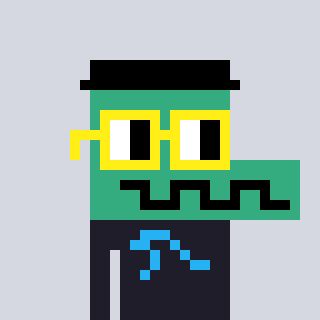
a pixel art character with square yellow glasses, a crocodile-shaped head and a grayscale-colored body on a cool background